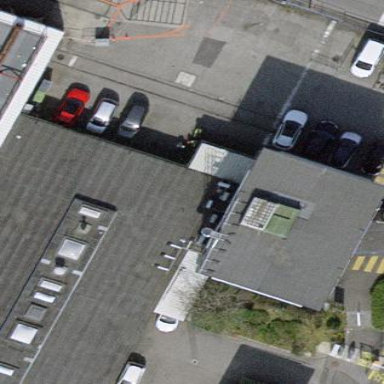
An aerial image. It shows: Office building.